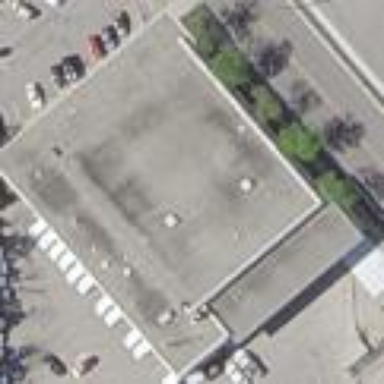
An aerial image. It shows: Post office building.